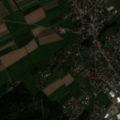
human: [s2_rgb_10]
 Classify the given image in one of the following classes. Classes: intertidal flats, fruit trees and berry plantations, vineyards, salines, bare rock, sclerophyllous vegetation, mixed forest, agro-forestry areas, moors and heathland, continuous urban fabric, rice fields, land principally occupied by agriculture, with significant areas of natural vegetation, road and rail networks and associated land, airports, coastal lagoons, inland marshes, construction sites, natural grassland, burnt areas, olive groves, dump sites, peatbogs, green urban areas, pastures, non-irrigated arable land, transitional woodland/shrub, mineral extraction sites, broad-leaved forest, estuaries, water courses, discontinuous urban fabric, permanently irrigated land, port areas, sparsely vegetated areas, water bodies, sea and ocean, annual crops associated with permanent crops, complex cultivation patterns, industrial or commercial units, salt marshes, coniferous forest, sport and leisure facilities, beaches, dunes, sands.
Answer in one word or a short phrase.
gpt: discontinuous urban fabric, non-irrigated arable land, mixed forest